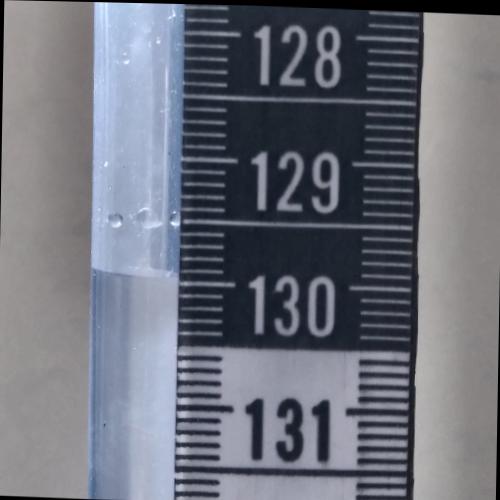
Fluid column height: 130.0 cm